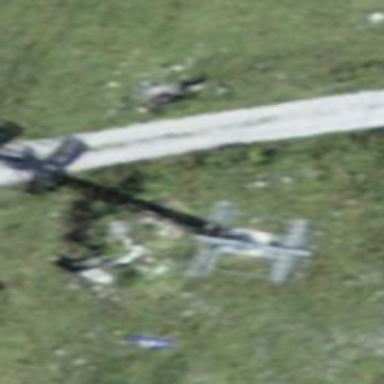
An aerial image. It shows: Pylon used for aerialway.